You are looking at the wavelet scalogram of a bearing's acceleration signal. Determine the bearing's health state. Answer with exactly one of: normal, inner_race, outer_race, ball.
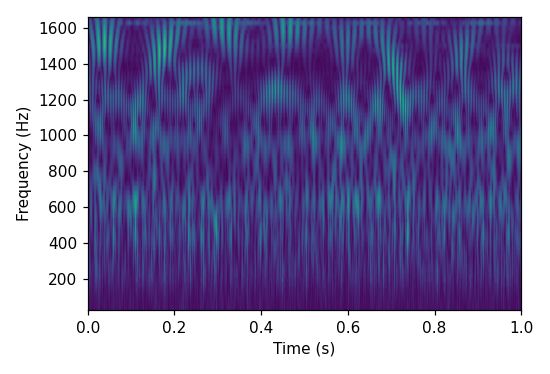
Answer: outer_race